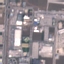
Land use / land cover: Industrial